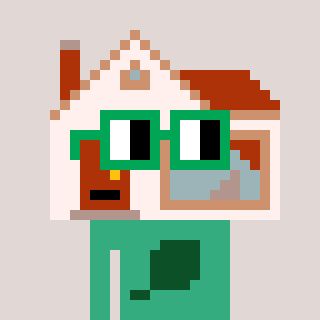
a pixel art character with square green glasses, a house-shaped head and a teal-colored body on a warm background